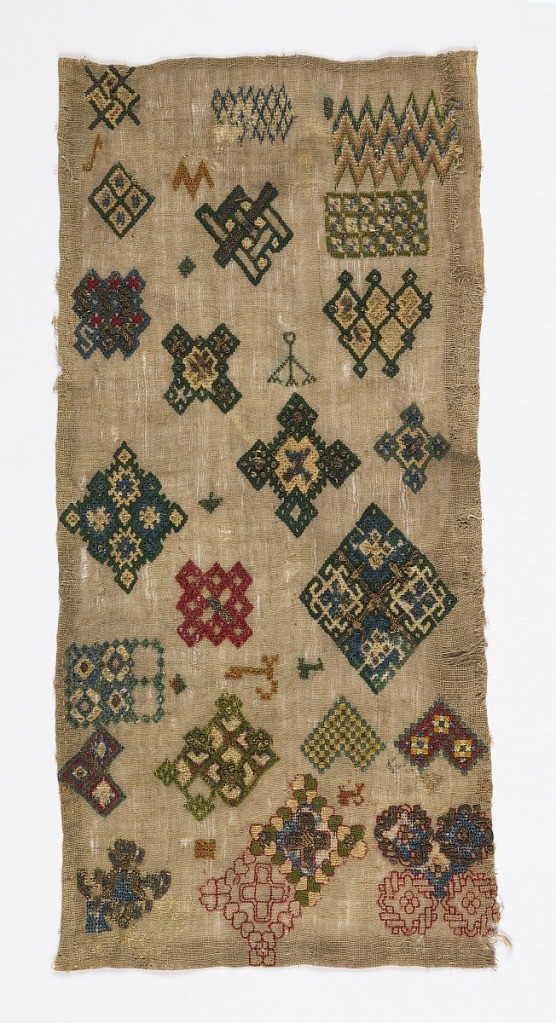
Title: Sampler
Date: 17th century
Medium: silk and metallic thread embroidery, linen foundation Technique: embroidery
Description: Random spot sampler, detached motifs embroidered with colored silks and metallic thread in interlacing and geometric designs.